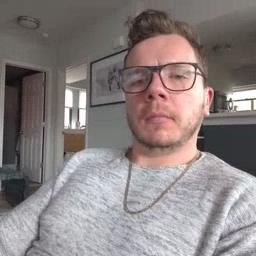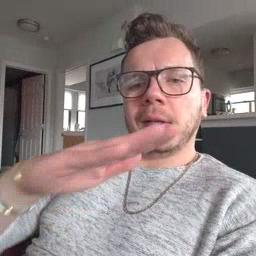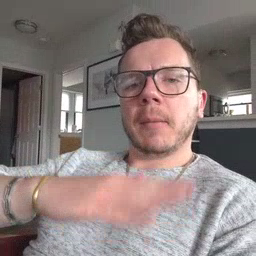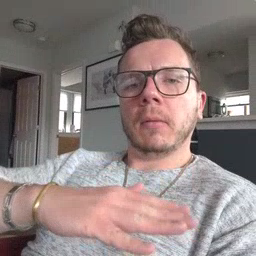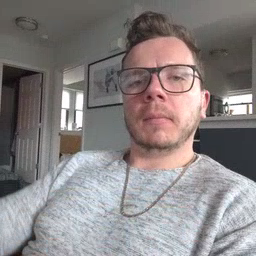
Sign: table